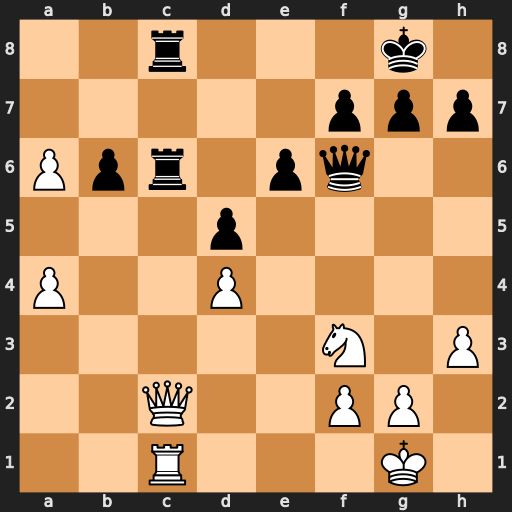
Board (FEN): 2r3k1/5ppp/Ppr1pq2/3p4/P2P4/5N1P/2Q2PP1/2R3K1
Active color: w
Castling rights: -
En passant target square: -
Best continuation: Qxc6 Rxc6 Rxc6